Field crop: tomato
Growth stage: 1
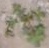
Species: portulaca